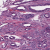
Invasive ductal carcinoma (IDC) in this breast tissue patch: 1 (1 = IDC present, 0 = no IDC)